Field crop: maize
Growth stage: 2
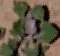
Species: chenopodium